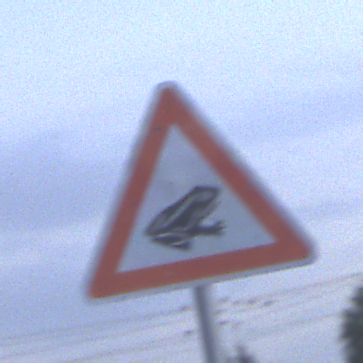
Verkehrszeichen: AmphibienwanderungLinks
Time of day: SunriseSunset
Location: Outdoor (Suburban)
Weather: PartlyCloudy
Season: NotSpecified
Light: Natural